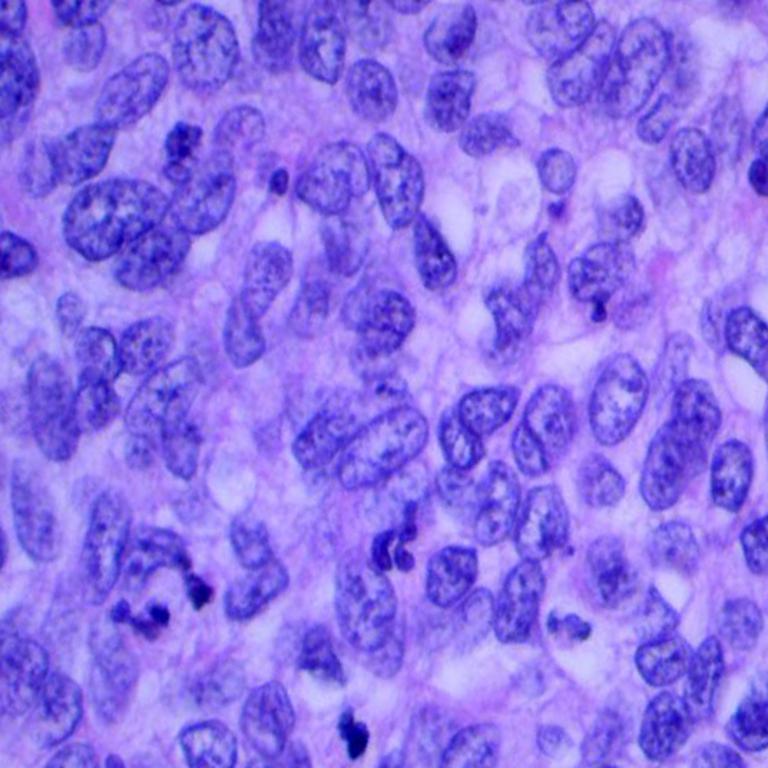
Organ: lung
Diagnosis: squamous carcinomas